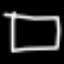
Label: square